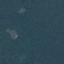
Land use / land cover class: Forest